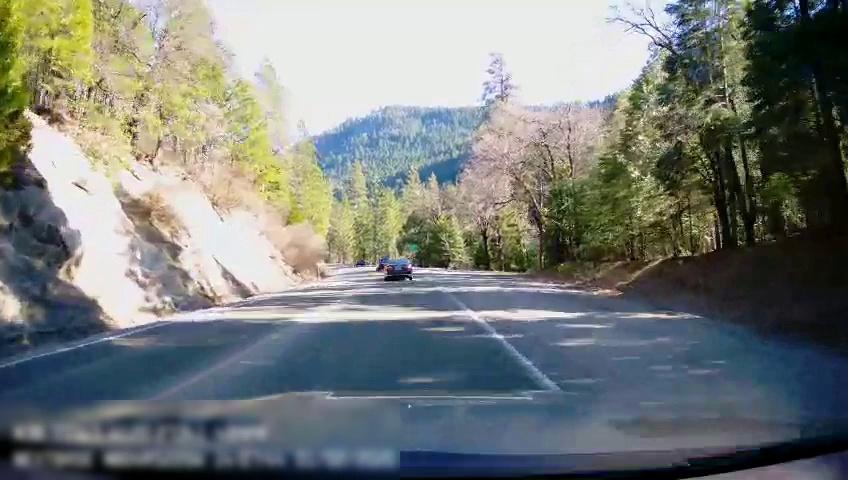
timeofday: Day
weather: Sunny
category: Drivable Space
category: Vehicles | Car
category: Vehicles | Car
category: Lanes | Opposite Lane
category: Lanes | Opposite Lane
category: Lanes | Current Lane
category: Traffic | Signs